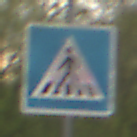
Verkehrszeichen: FussgaengerueberwegRechts
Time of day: MorningAfternoon
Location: Outdoor (Nature)
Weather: Overcast
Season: NotSpecified
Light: Natural